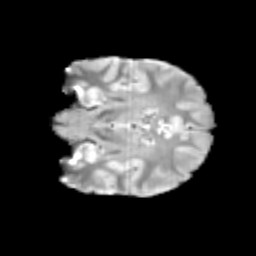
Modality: T2w
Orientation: coronal
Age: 12
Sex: female
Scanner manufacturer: siemens
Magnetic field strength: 3 T
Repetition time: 3.8 s
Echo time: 0.07 s